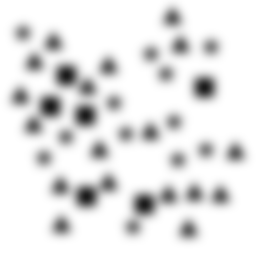
Squares: 6
Triangles: 18
Stars: 12
Total shapes: 36